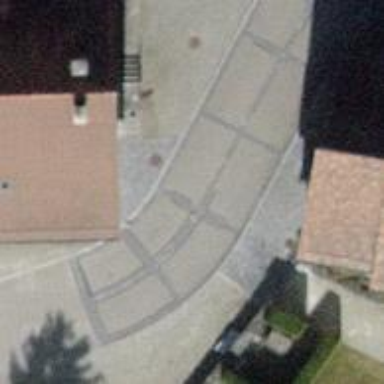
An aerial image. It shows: Residential road with asphalt surface and no sidewalk.